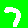
Digit: 7